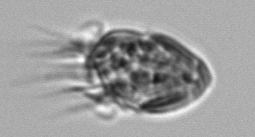
Label: Strombidium_morphotype1